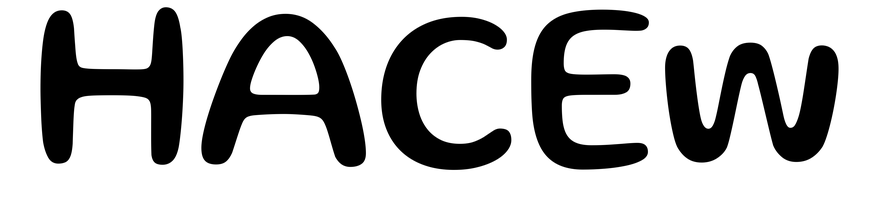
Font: Gluten_Regular